Question: I would like to ask some help in inserting data from 'texfile' to a database table....i created a php code to execute in inserting the files to the table but i have no luck in importing it...can anyone know to do this?help me please.

current php code:
'''
<?php
$host= "localhost";
$user= "root";
$pass= "";
$db="klayton";
$connect= mysql_connect($host,$user,$pass);
if (!$connect)die ("Cannot connect!");
mysql_select_db($db, $connect);
$file = fopen("tblApplicants.txt","r");
while( $applicants = fgets($file) )
{
$sql = "INSERT INTO tb_applicants( aic,name ) VALUES ('$applicants')";
mysql_query($sql);
}
?>
'''
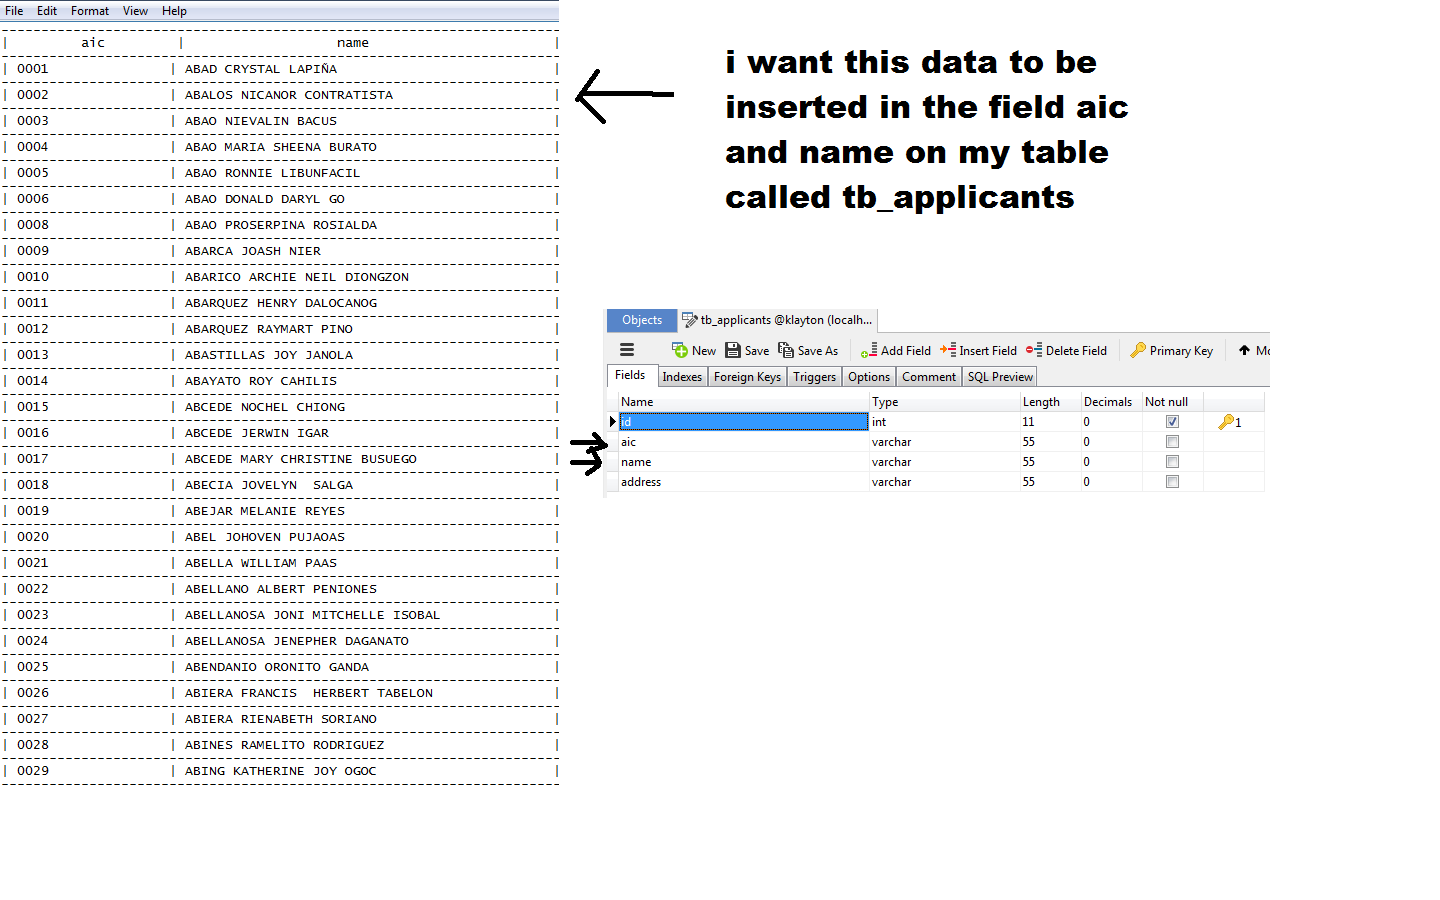
Answer: Read each line from this file,skip every second line $i%2 == 0 do break;
explode it at " | " and get second ( $row[1] ) and nextone ( $row[2] ), then trim it, and make sql insert.
Try to do at this way